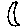
Label: moon